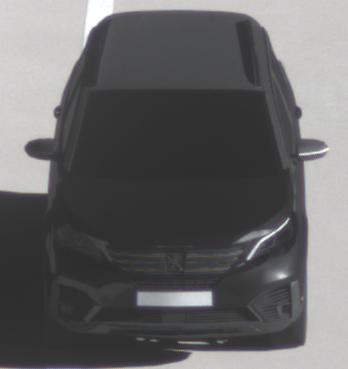
Make: Peugeot
Model: 5008 1.2 PureTech 130 Active
Detailed model: 5008 (II) (03/17 - 09/20)
Model produced from: 2017/03
Model produced until: 2018/07
Doors: 5
Color: black
Road condition: dry road
Daytime: morning or afternoon
Contrast: high contrast